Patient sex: F
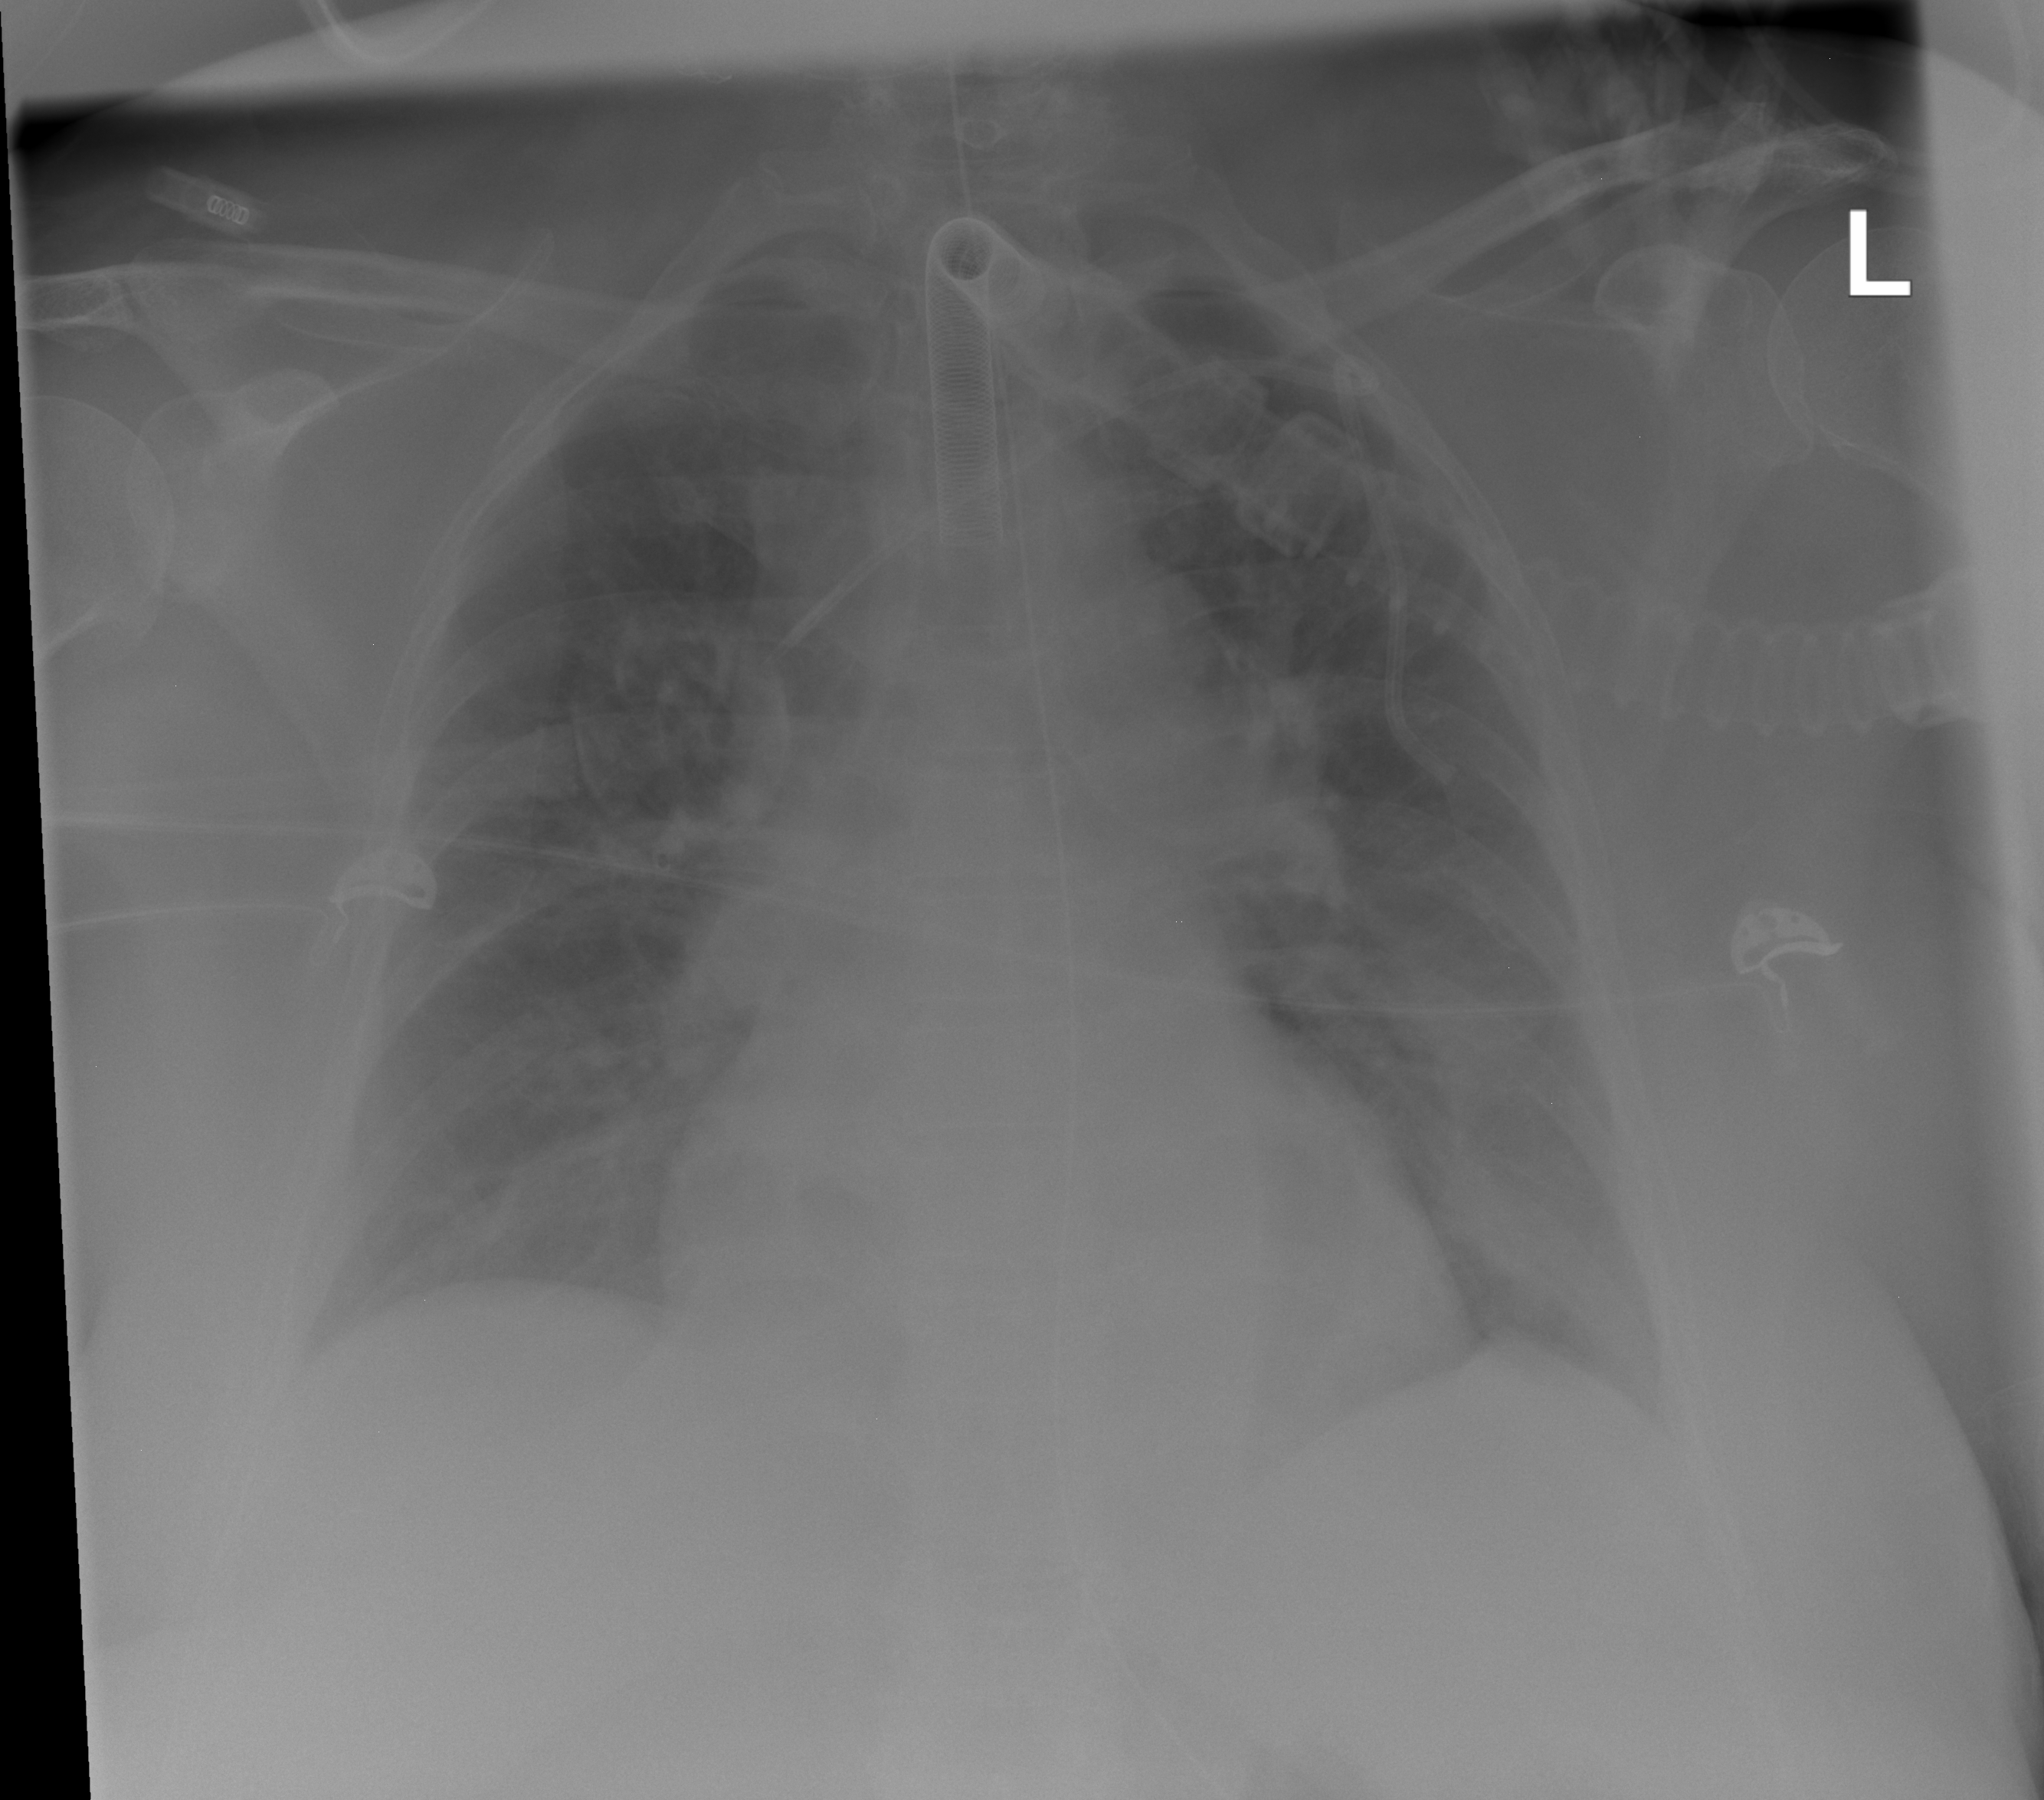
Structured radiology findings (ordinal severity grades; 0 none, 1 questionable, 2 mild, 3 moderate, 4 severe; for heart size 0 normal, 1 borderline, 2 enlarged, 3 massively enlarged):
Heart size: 0
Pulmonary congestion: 0
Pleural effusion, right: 0
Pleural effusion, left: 2
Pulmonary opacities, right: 0
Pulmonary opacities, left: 0
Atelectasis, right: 2
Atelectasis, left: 0